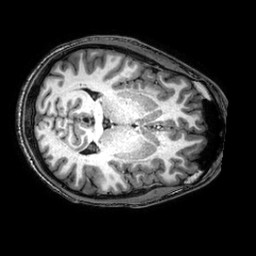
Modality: T1w
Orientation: axial
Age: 22
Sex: male